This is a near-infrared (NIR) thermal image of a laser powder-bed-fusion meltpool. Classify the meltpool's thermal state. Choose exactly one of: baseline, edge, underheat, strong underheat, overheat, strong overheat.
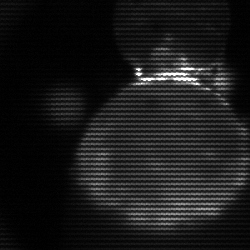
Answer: edge